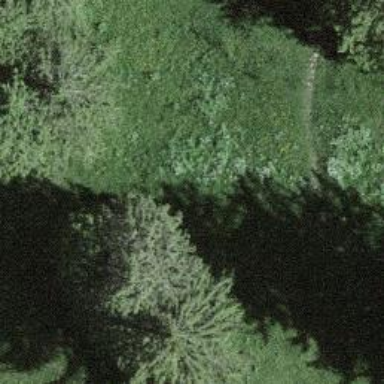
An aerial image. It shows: Path with grass surface and grade 5 track.